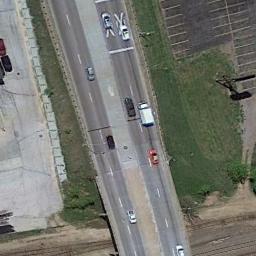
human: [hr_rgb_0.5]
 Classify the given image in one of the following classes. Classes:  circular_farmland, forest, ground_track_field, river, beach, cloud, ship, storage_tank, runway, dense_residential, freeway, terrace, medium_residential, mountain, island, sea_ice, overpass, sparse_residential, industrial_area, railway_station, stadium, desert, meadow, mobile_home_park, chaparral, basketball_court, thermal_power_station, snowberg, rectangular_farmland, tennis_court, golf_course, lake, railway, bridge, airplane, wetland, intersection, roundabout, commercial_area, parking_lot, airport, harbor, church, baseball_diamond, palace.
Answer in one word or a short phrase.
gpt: freeway